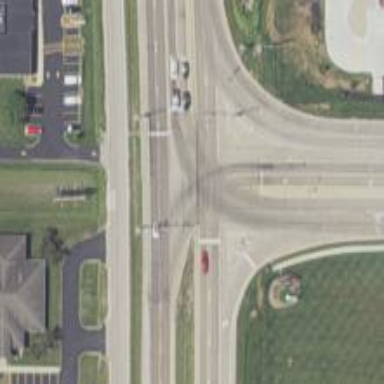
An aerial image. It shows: Road marking with turn dashes.